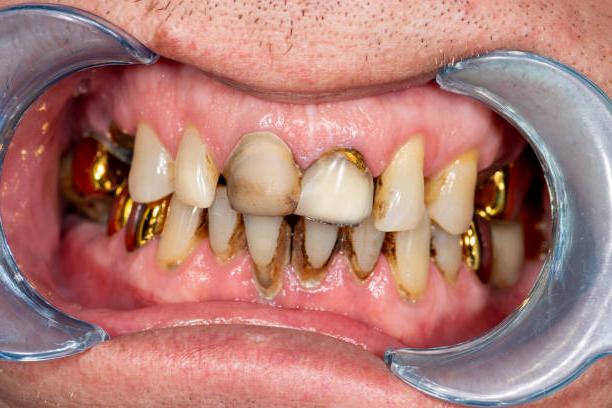
Condition: Calculus